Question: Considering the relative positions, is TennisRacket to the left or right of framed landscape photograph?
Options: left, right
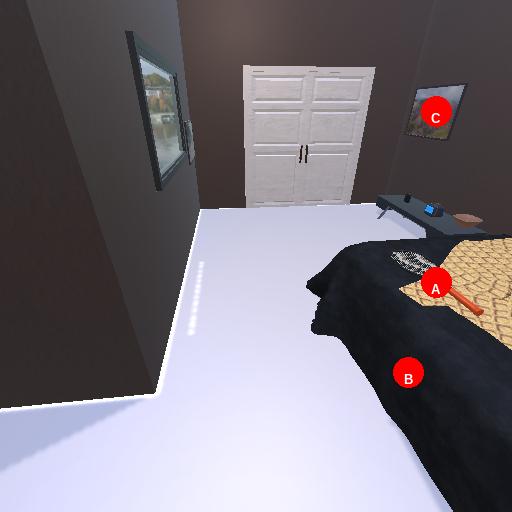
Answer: left